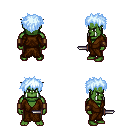
a pixel art fantasy rpg character, male body template, orc, green skin, brown robe, gold greaves, white cyan bedhead hairstyle, leather bracers, dagger, four views (front, back, left, right), 2x2 character sprite sheet, small pixel art, hard edges, no anti-aliasing